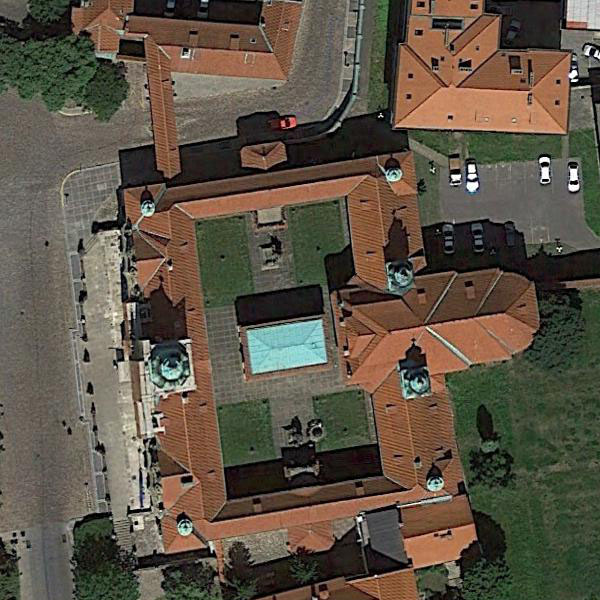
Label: Church